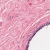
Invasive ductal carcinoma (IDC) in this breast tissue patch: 0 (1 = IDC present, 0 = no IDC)